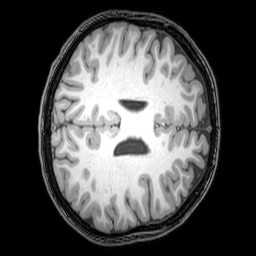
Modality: T1w
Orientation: axial
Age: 23
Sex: female
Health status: healthy
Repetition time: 0.081 s
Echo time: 0.037 s